Question: On Firefox, Google Oswald font with font weight set to 400 (or normal) is displayed as bold.
What is strange it works properly on <URL>, but it fails on live projects.
'''
font-family: 'Oswald';
font-weight: 400;
'''
Here's the CodePen: <URL>
---
I've tested that on Windows 8.1
Firefox 58.0.2 (64-bit)
Chrome 65.0.3325.146 (64-bit)
---
See image below for clarity

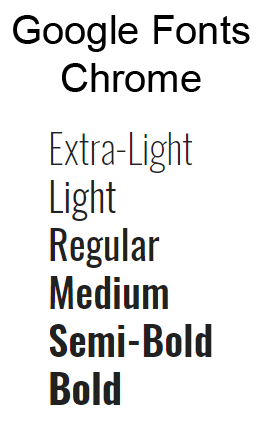
Answer: Thanks to @RoelN I found the issue.
Fonts installed in OS take precedence over webfont versions.
I had installed local version of Google Oswald which behaved slightly different than webfont.